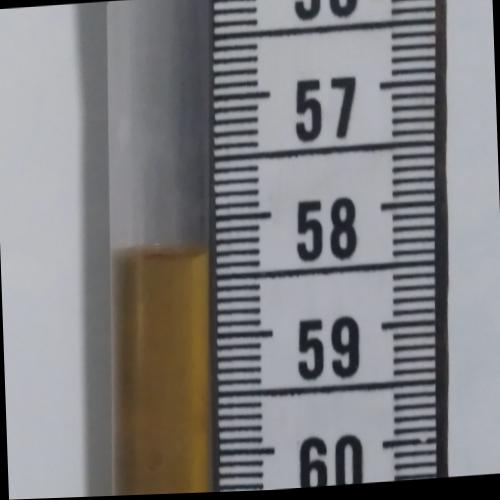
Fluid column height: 58.3 cm